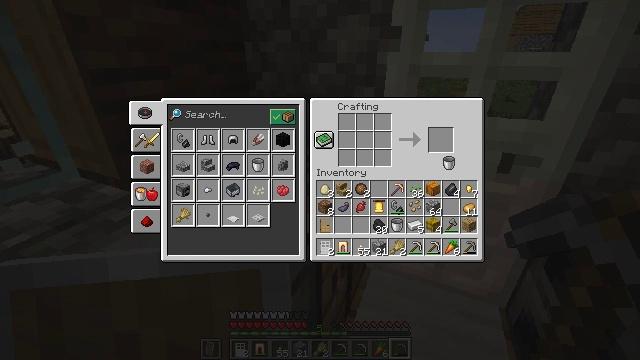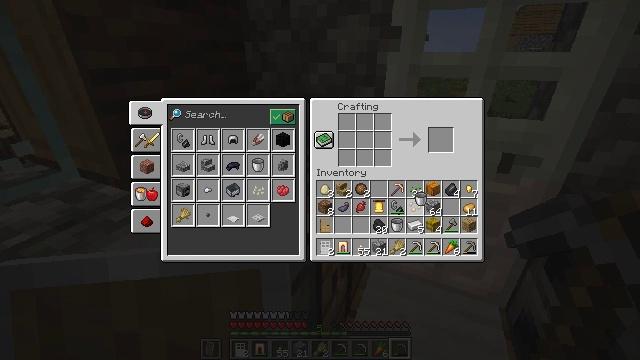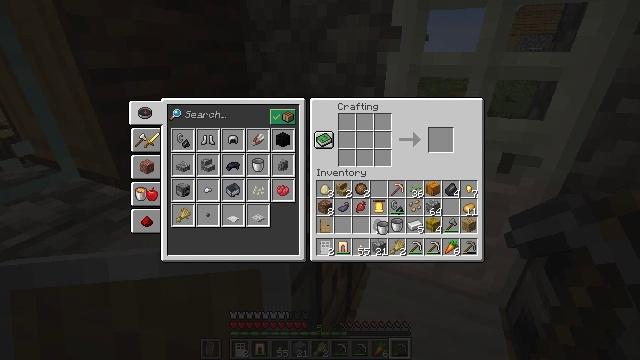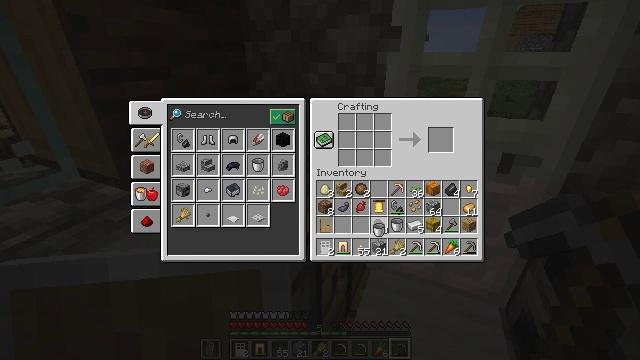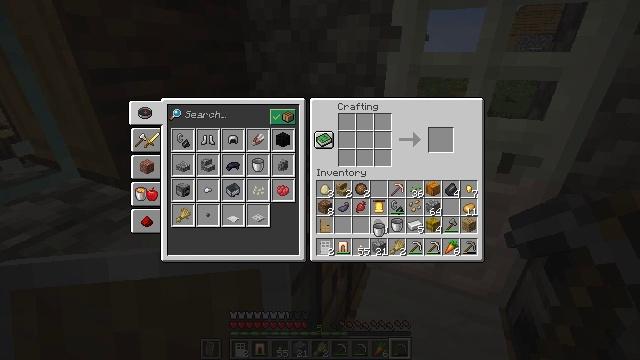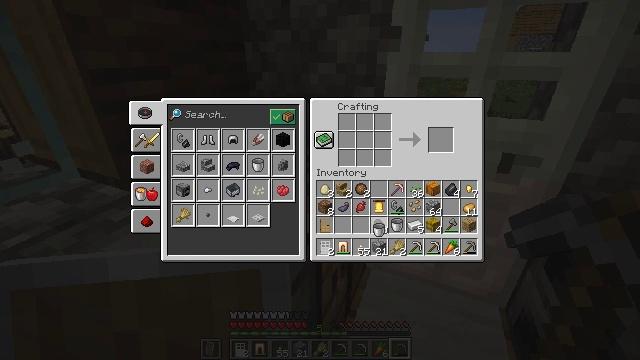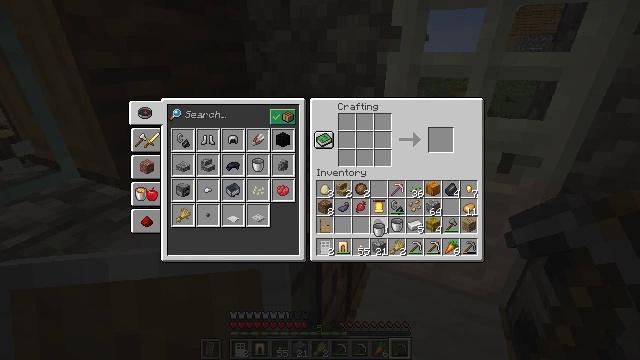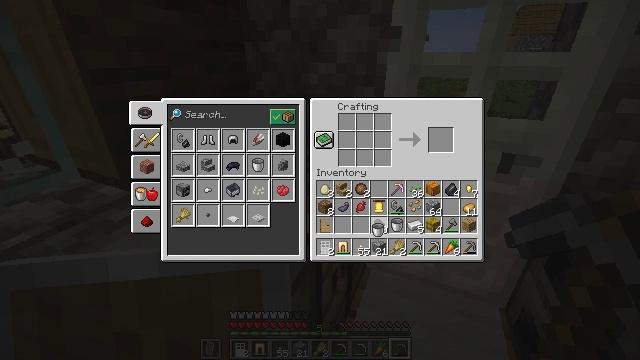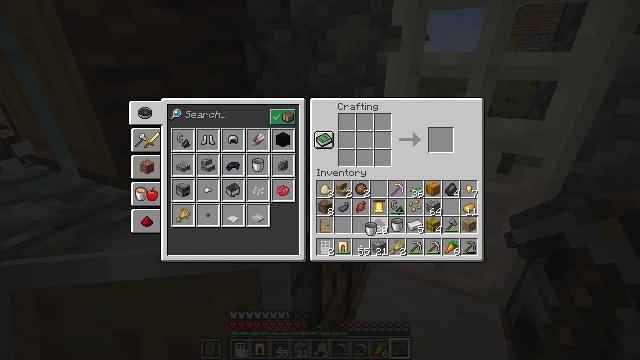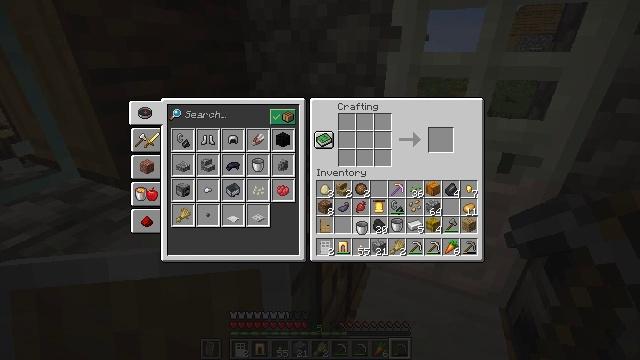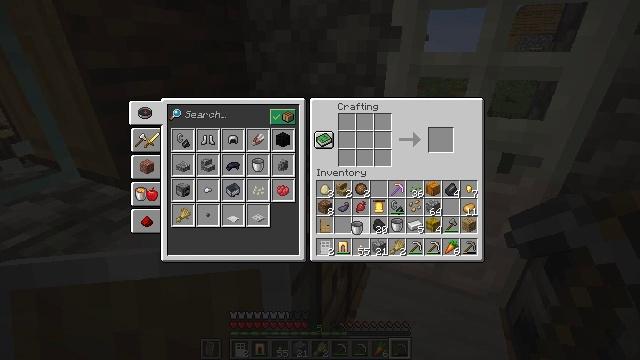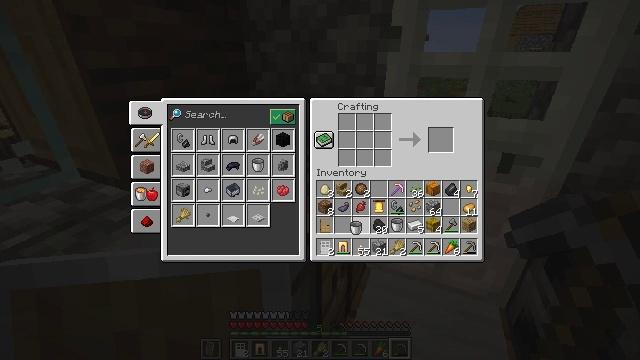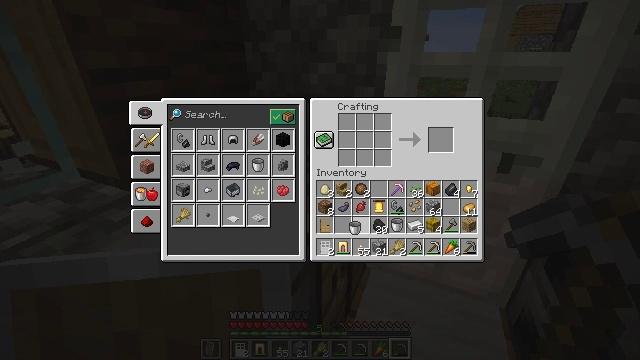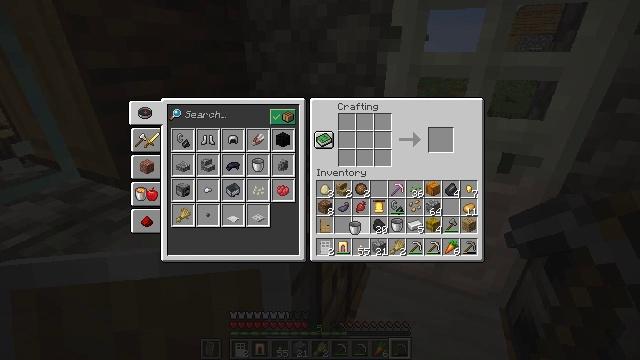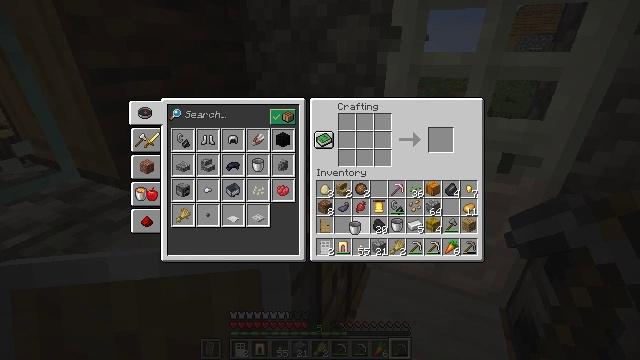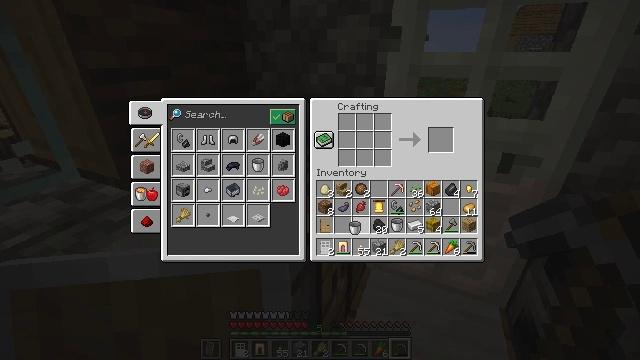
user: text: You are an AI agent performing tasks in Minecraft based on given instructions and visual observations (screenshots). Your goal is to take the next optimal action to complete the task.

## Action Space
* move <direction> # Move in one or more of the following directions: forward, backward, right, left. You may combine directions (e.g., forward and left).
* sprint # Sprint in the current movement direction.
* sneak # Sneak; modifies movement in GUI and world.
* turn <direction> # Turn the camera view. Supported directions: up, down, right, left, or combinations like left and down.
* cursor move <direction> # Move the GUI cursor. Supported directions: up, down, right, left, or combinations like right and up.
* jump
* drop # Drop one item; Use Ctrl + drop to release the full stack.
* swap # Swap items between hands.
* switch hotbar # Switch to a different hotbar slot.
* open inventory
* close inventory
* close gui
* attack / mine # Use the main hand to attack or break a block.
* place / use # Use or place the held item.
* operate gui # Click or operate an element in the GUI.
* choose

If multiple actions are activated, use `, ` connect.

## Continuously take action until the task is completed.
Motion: motion action
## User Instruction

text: Remove the grass path from the ground.
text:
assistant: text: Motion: turn left and down
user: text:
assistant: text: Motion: turn left and down
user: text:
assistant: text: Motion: no_op
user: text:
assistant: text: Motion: no_op
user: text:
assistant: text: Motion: no_op
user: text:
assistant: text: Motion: no_op
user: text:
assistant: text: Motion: no_op
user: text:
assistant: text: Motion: turn left
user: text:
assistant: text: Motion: turn left
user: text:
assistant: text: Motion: no_op
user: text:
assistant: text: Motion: no_op
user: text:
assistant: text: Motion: no_op
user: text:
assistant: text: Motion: no_op
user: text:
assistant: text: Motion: no_op
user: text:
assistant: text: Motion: no_op
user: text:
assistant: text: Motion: no_op
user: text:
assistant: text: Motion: no_op
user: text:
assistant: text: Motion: no_op
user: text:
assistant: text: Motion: no_op
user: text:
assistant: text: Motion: no_op
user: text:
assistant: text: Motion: no_op
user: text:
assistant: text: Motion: no_op
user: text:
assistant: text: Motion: no_op
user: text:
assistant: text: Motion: turn right
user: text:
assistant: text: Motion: no_op
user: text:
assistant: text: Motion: no_op
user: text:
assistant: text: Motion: no_op
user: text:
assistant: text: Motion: no_op
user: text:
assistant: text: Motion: turn right
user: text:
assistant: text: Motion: no_op